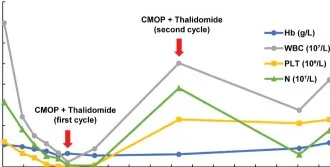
Dynamic changes of blood cell count, ferritin, and IL-2R of case 5 during treatment. Dynamic changes of Hb, WBC, PLT, and ,N during treatment.
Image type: pathology (immunostaining)